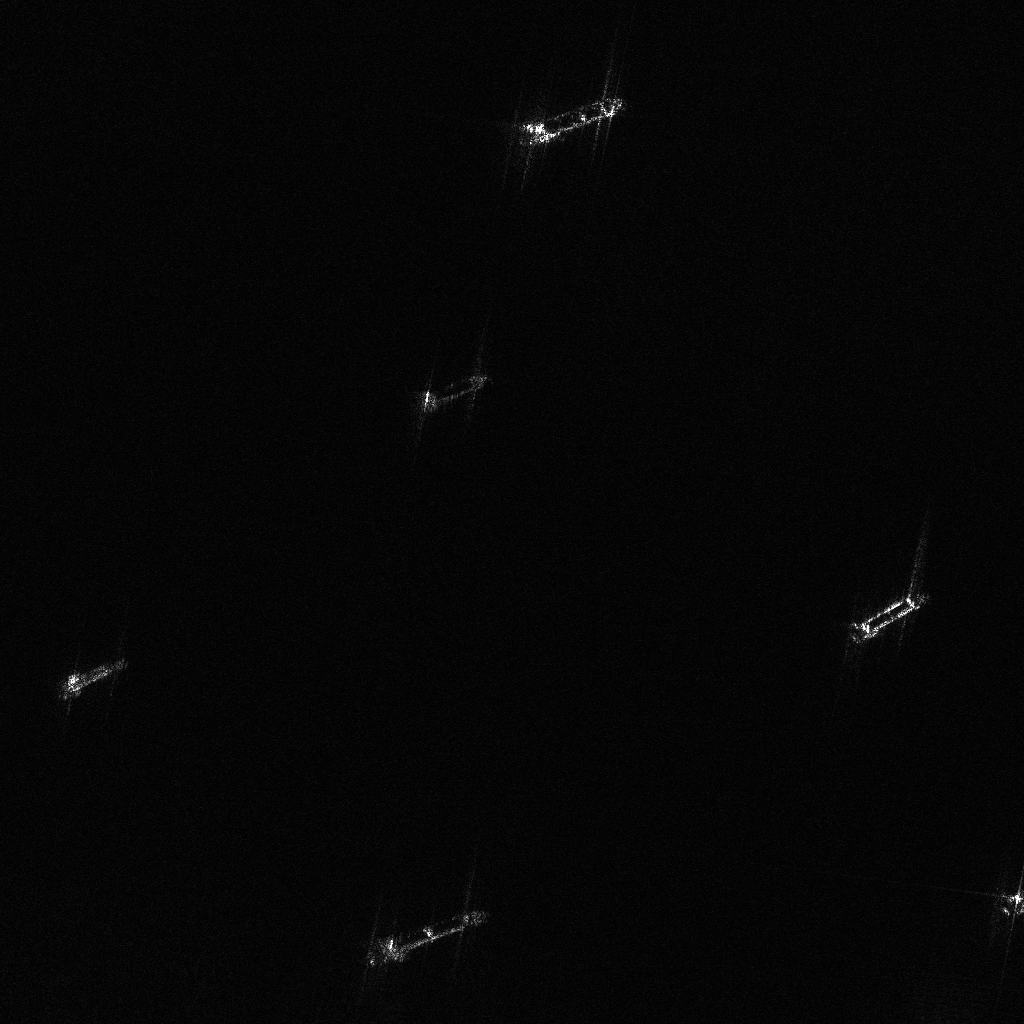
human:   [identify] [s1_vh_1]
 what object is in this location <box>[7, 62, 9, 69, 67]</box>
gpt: <ref>1 large container at the left</ref>

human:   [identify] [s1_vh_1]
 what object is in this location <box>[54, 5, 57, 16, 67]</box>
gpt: <ref>1 medium dredger at the top</ref>

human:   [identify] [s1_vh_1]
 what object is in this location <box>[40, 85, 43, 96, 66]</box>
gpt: <ref>1 large dredger at the bottom</ref>

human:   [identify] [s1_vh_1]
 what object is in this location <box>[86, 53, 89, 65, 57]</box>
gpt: <ref>1 large dredger at the right</ref>